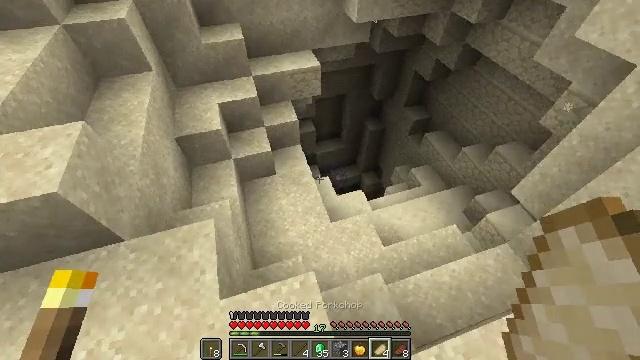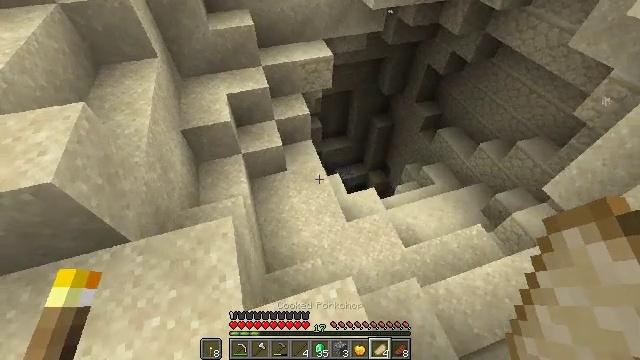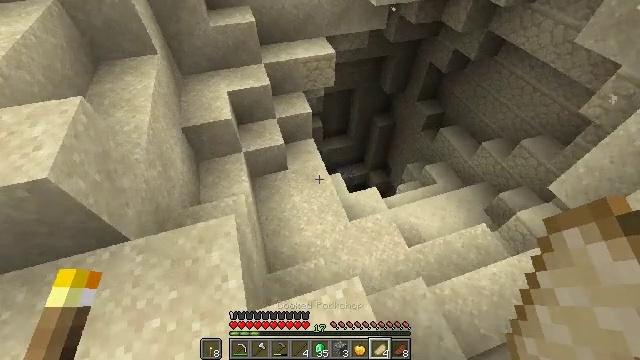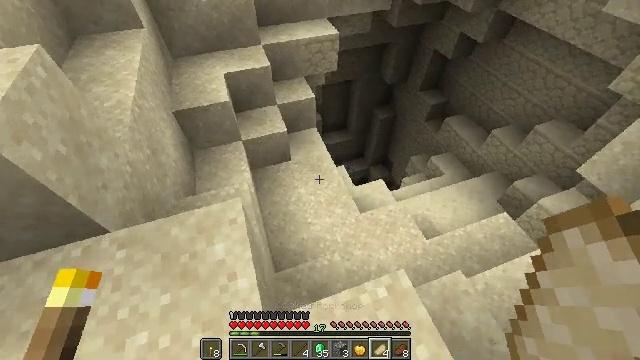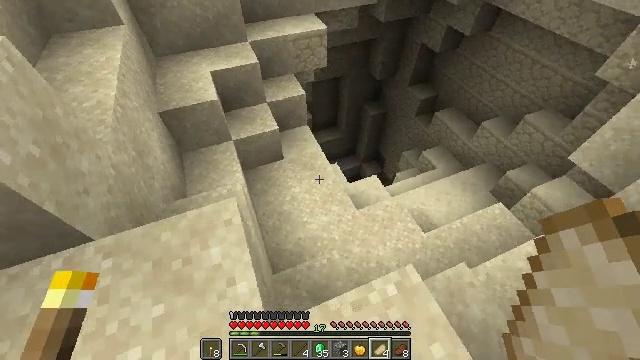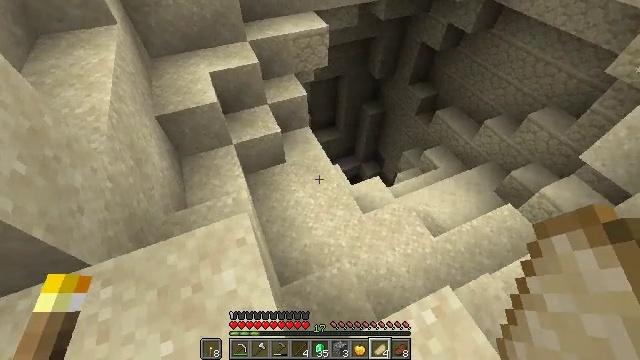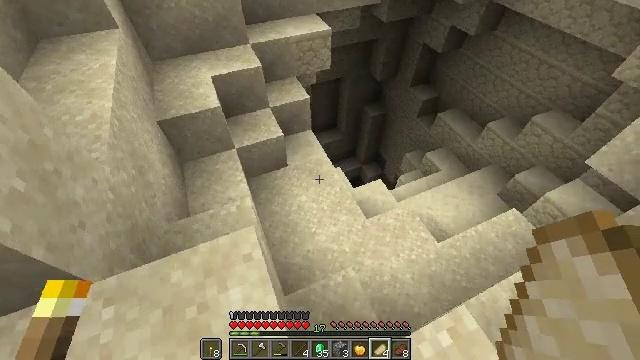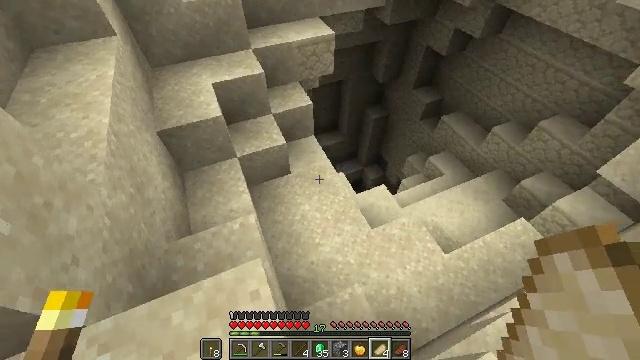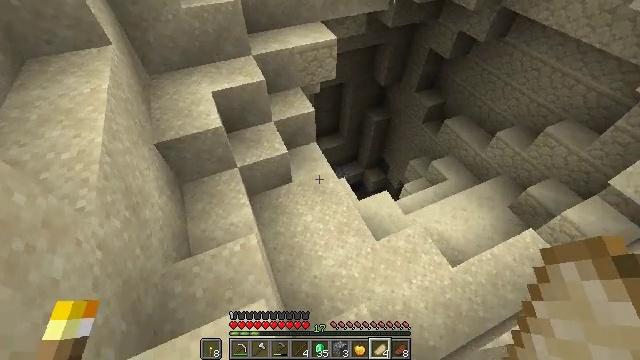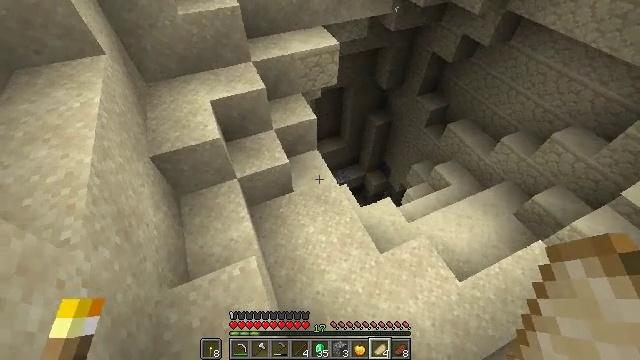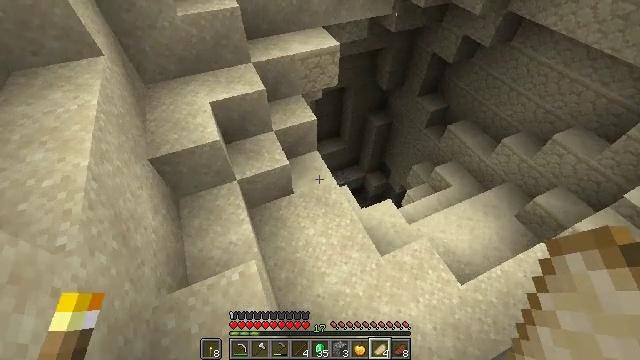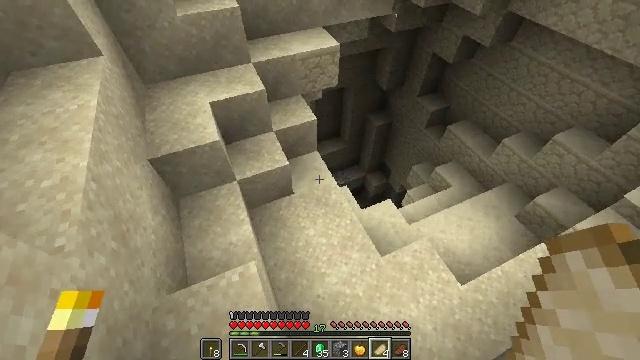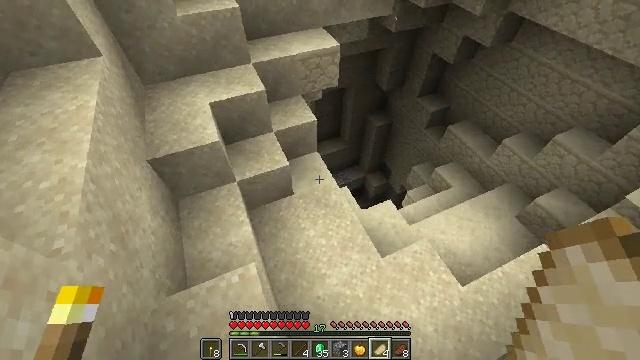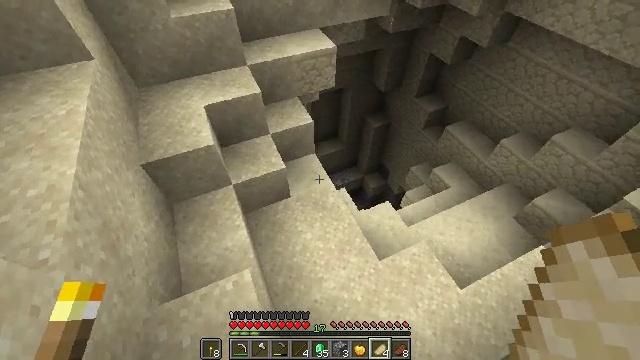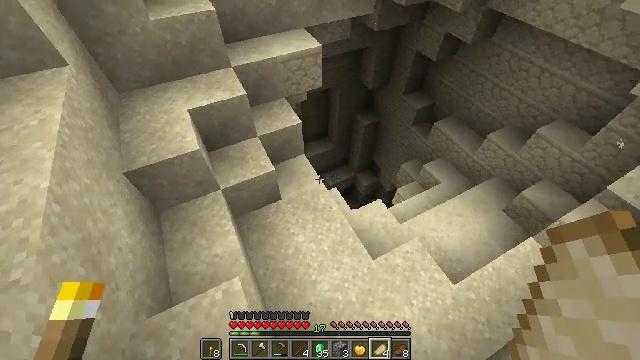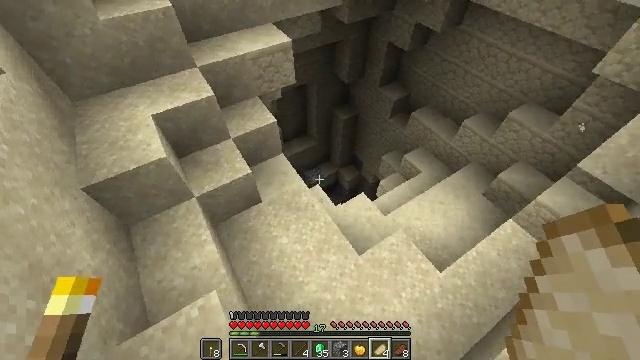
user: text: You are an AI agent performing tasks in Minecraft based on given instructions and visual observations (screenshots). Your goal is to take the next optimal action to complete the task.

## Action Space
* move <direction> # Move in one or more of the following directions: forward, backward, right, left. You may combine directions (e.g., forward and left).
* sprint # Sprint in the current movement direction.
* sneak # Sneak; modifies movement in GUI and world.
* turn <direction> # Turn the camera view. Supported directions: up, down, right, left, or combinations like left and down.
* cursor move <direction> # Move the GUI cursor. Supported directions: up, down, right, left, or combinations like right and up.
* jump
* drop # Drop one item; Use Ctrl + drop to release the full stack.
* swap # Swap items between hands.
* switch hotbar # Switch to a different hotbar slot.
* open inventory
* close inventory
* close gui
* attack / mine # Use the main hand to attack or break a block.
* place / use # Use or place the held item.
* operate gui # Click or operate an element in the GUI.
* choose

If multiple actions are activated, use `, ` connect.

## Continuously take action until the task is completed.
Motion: motion action
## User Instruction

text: Reclaim the cartography table for later use.
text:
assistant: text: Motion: no_op
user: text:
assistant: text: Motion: no_op
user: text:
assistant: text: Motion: move forward, turn right
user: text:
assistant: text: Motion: move forward, turn right
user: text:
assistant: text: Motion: move forward, turn right
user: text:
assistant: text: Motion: move forward
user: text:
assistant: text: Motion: move forward
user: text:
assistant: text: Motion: move forward
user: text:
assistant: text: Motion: no_op
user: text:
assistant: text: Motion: no_op
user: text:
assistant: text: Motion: no_op
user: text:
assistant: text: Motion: no_op
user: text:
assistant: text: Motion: move forward and move right
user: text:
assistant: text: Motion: move forward and move right, turn right
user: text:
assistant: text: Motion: move forward and move right, turn right
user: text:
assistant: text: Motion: move forward and move right, turn right
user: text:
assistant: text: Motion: move forward and move right, turn right
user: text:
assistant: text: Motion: move forward and move right
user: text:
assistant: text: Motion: move forward and move right
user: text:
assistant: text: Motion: move forward and move right
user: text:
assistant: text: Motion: move forward and move right
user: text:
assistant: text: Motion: move forward
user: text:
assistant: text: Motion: move forward
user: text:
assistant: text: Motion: move forward
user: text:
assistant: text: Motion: move forward
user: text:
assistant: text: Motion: move forward
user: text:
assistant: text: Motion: move forward
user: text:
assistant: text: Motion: move forward, turn down
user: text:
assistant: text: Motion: move forward, turn down
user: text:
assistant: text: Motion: move forward